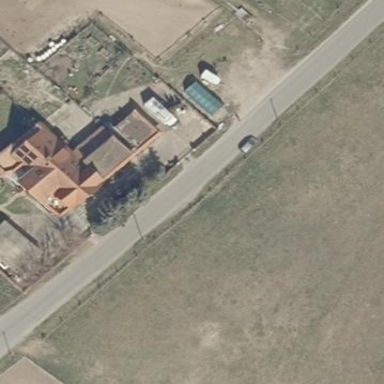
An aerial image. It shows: Gabled roof house.